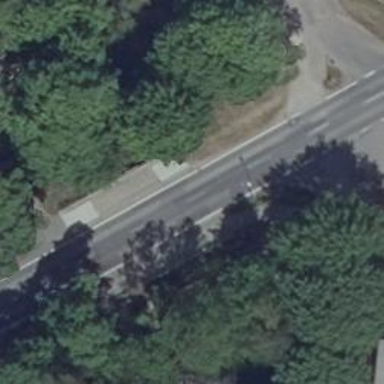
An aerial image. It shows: Asphalt path with sidewalk.